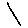
Label: line